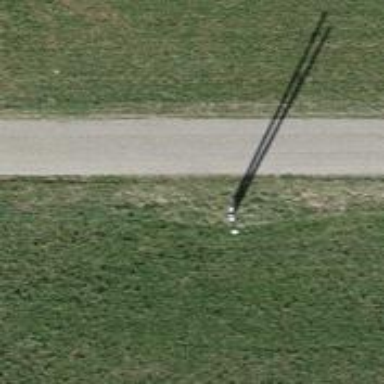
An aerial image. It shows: Power pole.